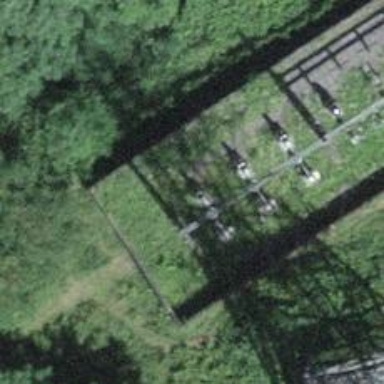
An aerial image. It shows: Overhead line endpoint.